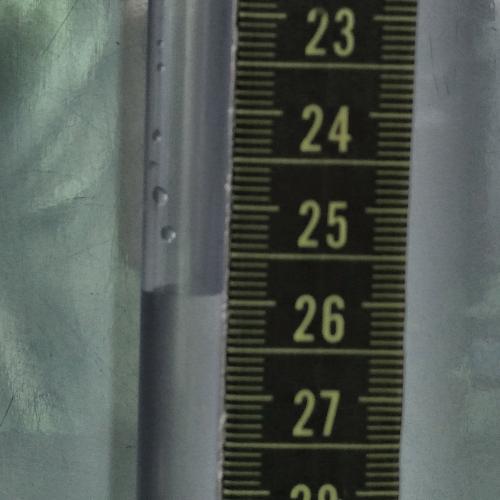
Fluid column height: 25.9 cm